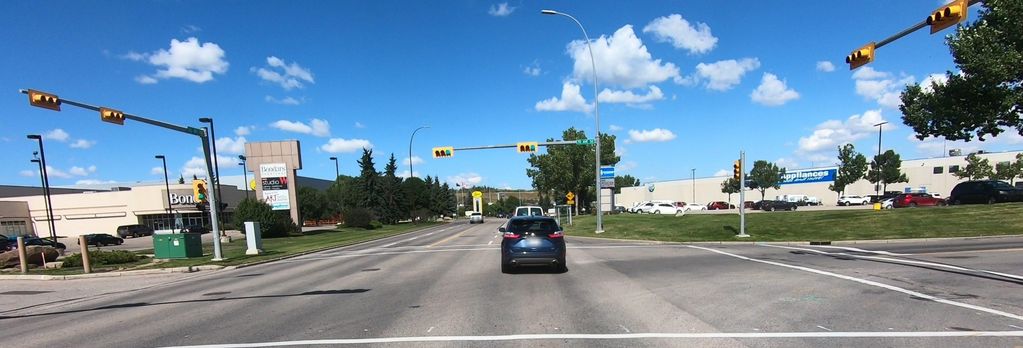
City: calgary